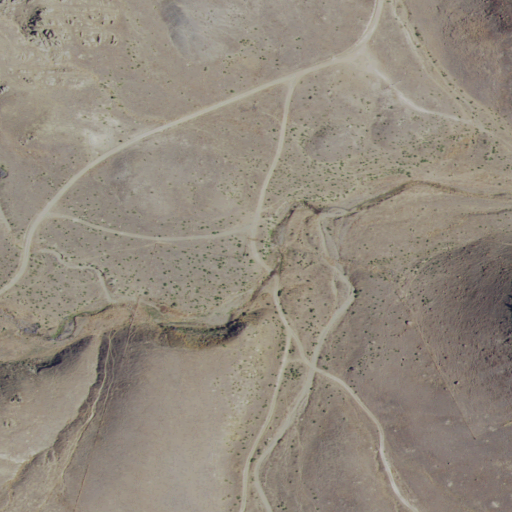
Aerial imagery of valley in Idaho named Stewart Gulch containing only grassland